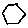
Label: hexagon